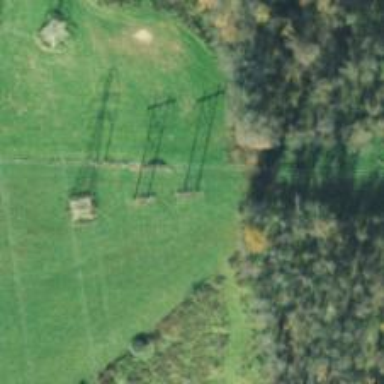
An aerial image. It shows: H-frame power tower with distinctive design.